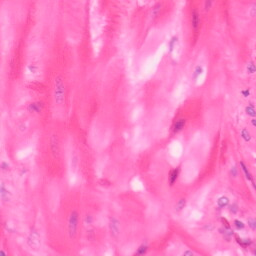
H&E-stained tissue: Colon